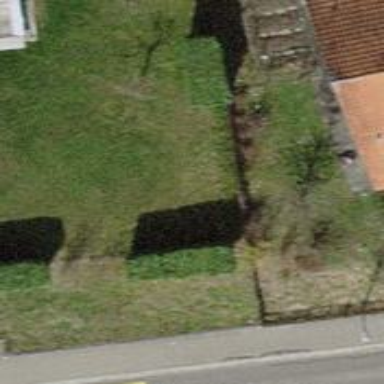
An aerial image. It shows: Hedge acting as barrier.